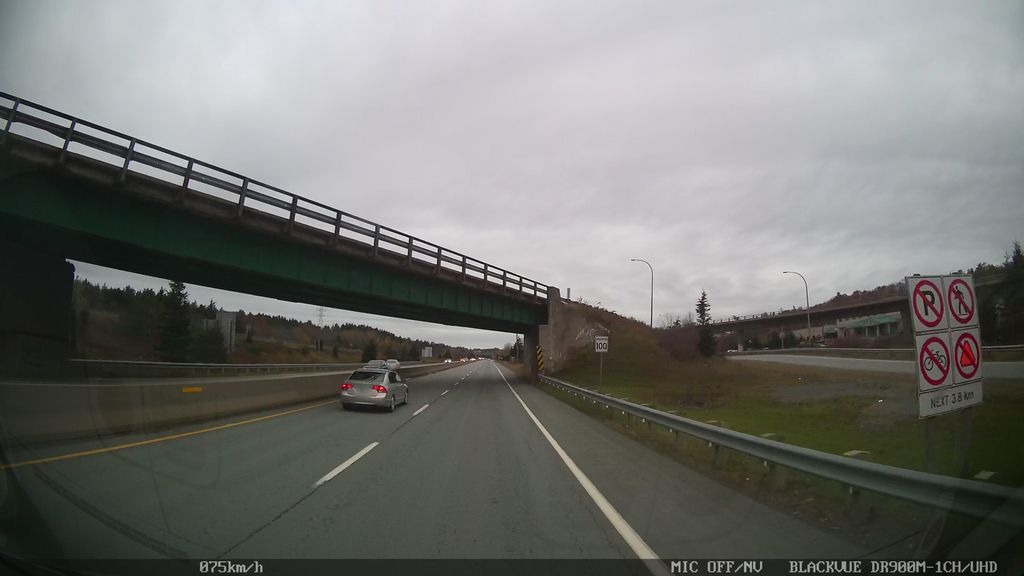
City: halifax